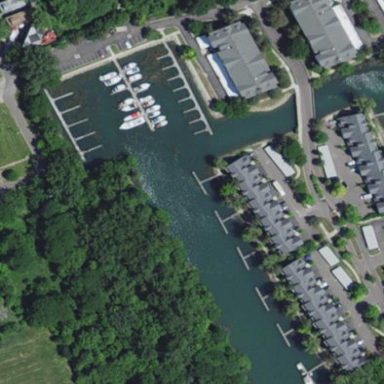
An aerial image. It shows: Marina on leisure land.